Question: I am using qwt 6.1.0. I tried:
'linEngine = new QwtLinearScaleEngine; logEngine = new QwtLogScaleEngine;'
these codes to make my axis logarithmic and linear. But I want to use them together for example;
1 - 10 ---> in this interval must be linear
10 - 10000 ---> in this interval must be logarithmic

is that possible?
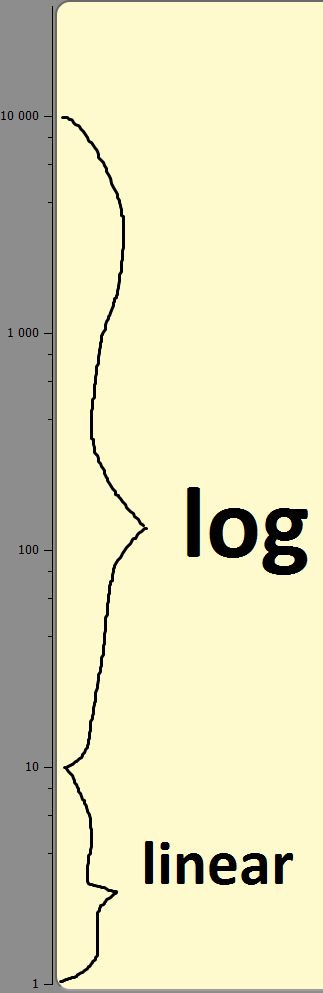
Answer: Not out of the box. You will have to create your own implementation of 'QwtScaleEngine'. Use the methods of the API to split the incoming arguments in linear and exponential parts and then you can delegate to private instances of both classes to actually do the work.
But that will only give you the scale. You'll have to do the same for rendering the actual data.